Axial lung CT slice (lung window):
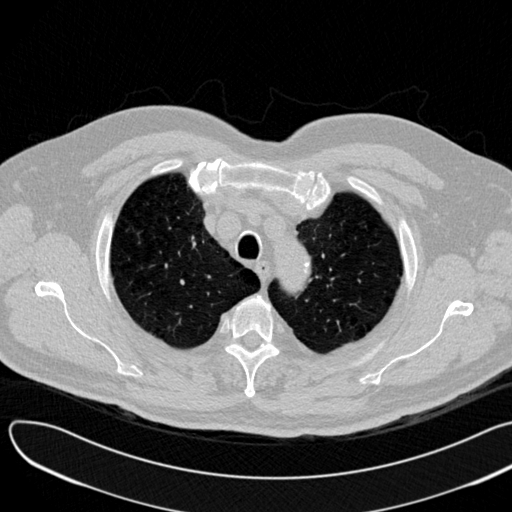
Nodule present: no